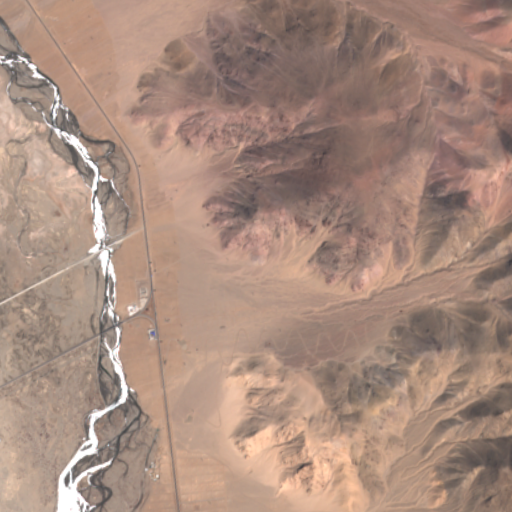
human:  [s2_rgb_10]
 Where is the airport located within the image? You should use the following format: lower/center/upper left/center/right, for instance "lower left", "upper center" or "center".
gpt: The airport is located in the lower left of the image.
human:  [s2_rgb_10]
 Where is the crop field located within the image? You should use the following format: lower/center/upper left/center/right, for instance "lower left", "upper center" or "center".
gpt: The crop field is located in the lower left of the image.
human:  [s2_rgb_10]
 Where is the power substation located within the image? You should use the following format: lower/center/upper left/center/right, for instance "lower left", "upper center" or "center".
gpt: The power substation is located in the center left of the image.
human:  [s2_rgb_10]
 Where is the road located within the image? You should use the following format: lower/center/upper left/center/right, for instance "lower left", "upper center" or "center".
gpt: There is no road in the image.